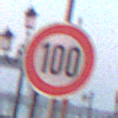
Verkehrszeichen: Geschwindigkeit100
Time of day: SunriseSunset
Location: Outdoor (Urban)
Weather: Clear
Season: NotSpecified
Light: Natural